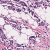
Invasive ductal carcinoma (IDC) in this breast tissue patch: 1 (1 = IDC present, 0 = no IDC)